Field crop: maize
Growth stage: 1
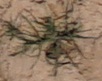
Species: lolium